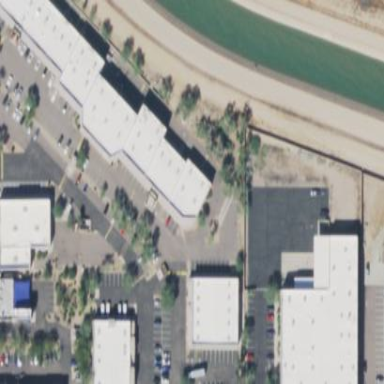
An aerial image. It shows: Retail building.